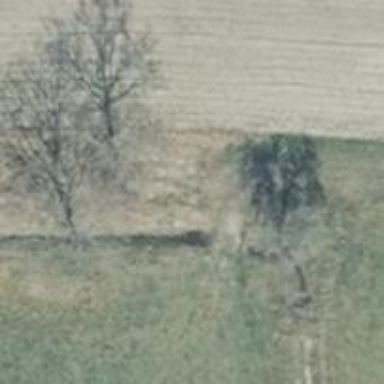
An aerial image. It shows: Grassy track road with grade 4 track type.